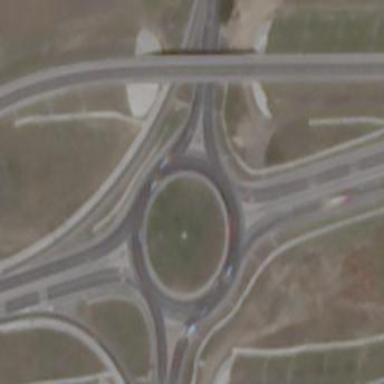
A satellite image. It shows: Asphalt road designated as trunk highway that features roundabout.